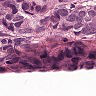
Metastatic tissue present: yes